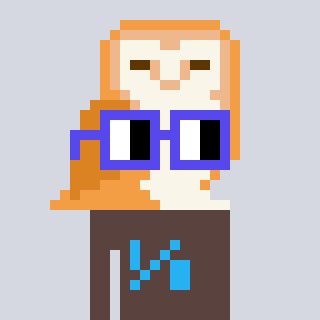
a pixel art character with square blue glasses, a owl-shaped head and a darkbrown-colored body on a cool background